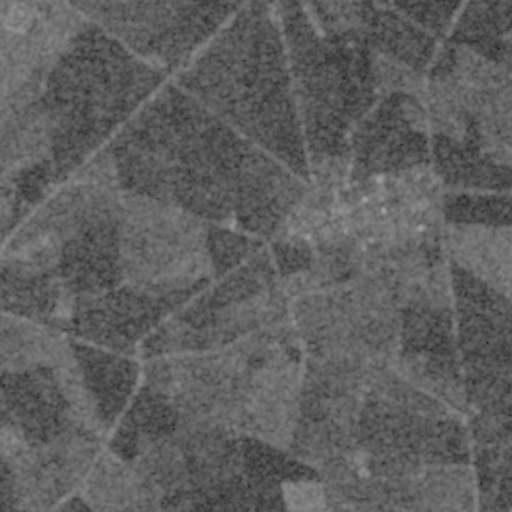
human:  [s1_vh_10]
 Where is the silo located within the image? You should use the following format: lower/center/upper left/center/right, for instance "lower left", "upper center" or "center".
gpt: The silo is located in the center right of the image.
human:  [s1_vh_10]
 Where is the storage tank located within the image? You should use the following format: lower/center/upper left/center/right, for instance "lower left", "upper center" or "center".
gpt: The storage tank is located in the center right of the image.
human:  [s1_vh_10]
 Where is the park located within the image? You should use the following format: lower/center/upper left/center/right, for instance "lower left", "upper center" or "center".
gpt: There is no park in the image.

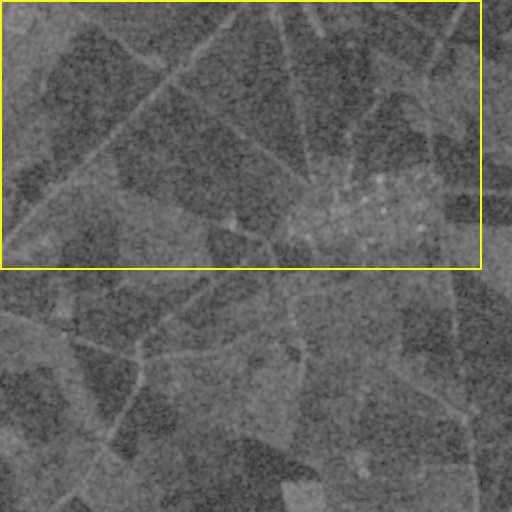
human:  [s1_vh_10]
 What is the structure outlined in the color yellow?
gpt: The structure outlined in yellow is a crop field.
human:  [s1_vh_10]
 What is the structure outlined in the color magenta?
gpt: There is no magenta outline.